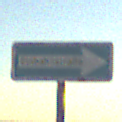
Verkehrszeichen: EinbahnstrasseRechtsweisend
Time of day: SunriseSunset
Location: Outdoor (Nature)
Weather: Clear
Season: NotSpecified
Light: Natural